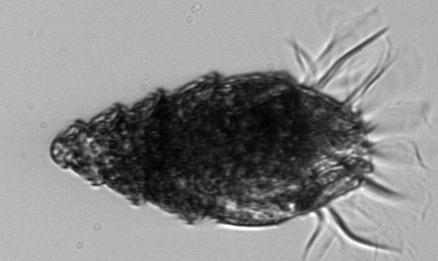
Label: Laboea_strobila